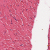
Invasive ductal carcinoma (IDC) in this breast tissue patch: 0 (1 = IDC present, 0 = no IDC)